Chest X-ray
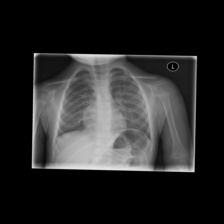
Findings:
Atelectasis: negative
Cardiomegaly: negative
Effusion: negative
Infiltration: positive
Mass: negative
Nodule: negative
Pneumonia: negative
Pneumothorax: negative
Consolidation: negative
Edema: negative
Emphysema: negative
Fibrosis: negative
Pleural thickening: negative
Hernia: negative